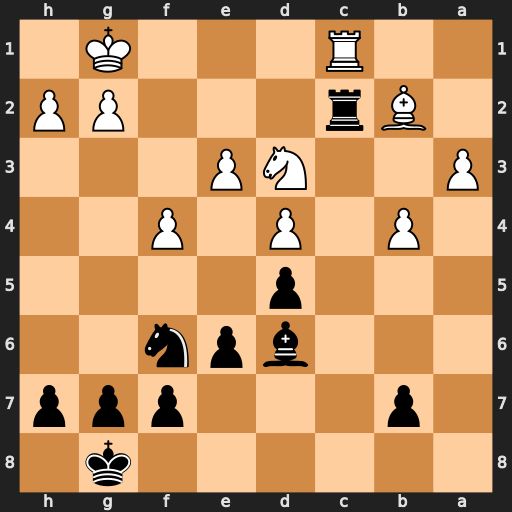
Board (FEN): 6k1/1p3ppp/3bpn2/3p4/1P1P1P2/P2NP3/1Br3PP/2R3K1
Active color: b
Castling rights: -
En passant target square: -
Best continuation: Rd2 Rc8+ Bf8